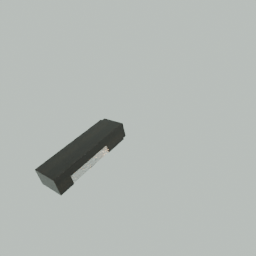
Label: furniture